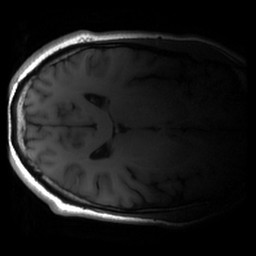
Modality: T1w
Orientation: axial